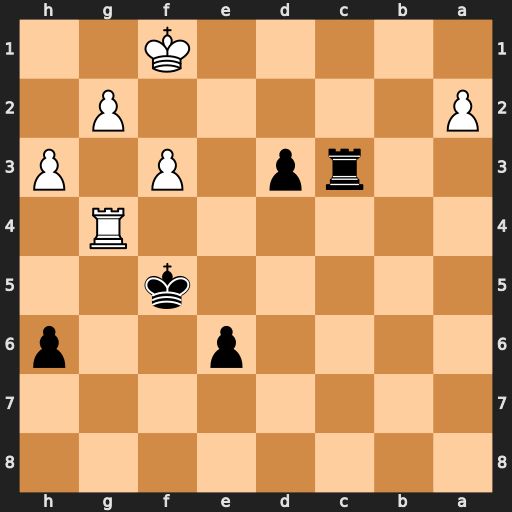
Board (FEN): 8/8/4p2p/5k2/6R1/2rp1P1P/P5P1/5K2
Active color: b
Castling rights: -
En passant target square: -
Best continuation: Rc1+ Kf2 d2